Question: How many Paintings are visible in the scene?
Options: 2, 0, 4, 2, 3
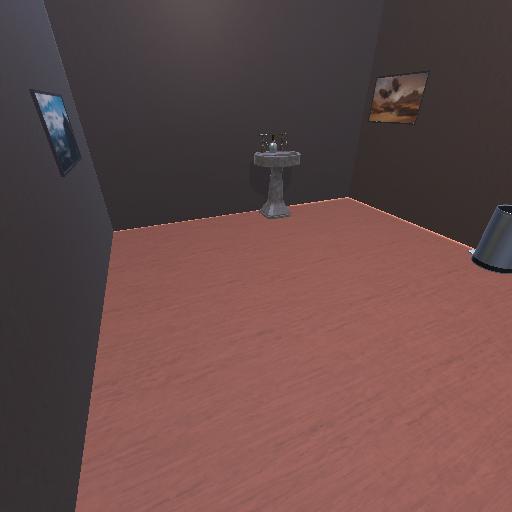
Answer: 2